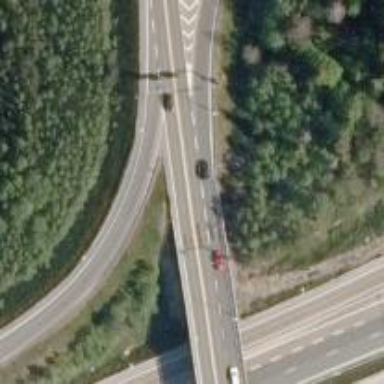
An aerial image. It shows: Bridge with asphalt surface carrying trunk highway.